Contrast-enhanced CT slice 119 of 178
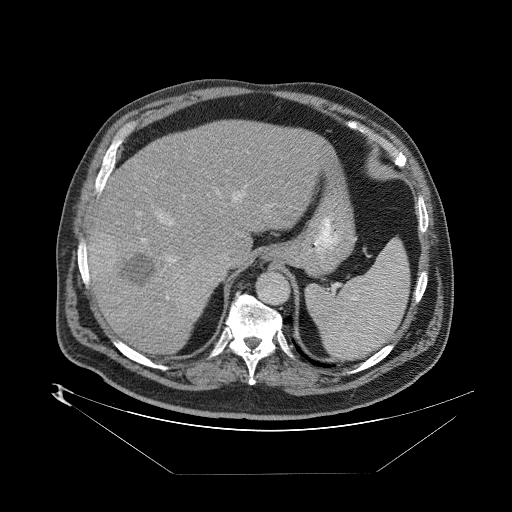
Segmented voxel counts for this case:
Liver: 1190964 voxels
Tumor mass: 89852 voxels
Portal vein: 15152 voxels
Abdominal aorta: 57583 voxels